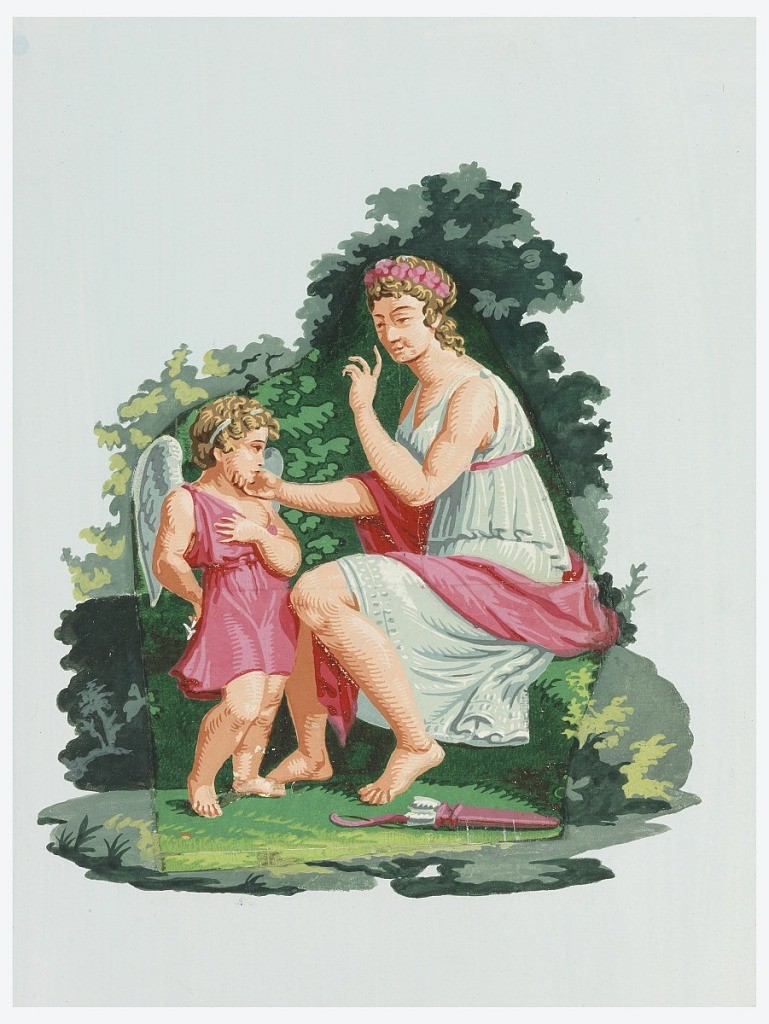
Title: Venus Admonishing Cupid
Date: ca. 1820
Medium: Block-printed on handmade paper
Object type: Ornament
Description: Venus admonishing a putto, against a background of granary.